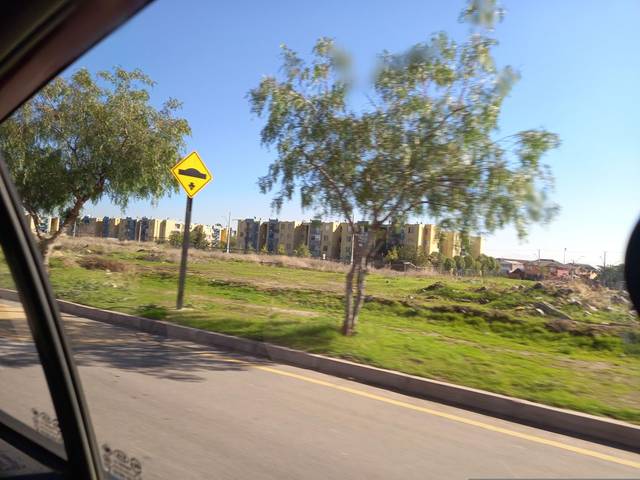
Region: Chile
Coordinates: -33.587, -70.548